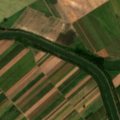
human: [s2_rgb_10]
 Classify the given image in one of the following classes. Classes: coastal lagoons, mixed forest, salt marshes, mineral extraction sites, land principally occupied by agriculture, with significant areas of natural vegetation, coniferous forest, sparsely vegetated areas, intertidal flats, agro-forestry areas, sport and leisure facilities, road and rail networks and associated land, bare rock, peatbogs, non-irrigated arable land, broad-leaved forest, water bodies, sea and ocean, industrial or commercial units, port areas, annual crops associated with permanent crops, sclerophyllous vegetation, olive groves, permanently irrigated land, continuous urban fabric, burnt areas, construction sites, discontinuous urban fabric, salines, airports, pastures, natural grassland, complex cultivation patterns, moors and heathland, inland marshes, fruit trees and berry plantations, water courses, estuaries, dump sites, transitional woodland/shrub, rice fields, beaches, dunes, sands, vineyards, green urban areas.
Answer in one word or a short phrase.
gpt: non-irrigated arable land, land principally occupied by agriculture, with significant areas of natural vegetation, transitional woodland/shrub, water courses